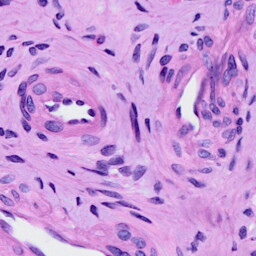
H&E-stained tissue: Cervix